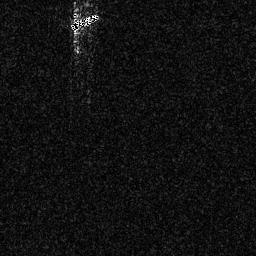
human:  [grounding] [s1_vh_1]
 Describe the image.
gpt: In the satellite image, there is  <ref>1 medium ship </ref> <box>[[26, 4, 38, 12, 0]]</box> located at top.